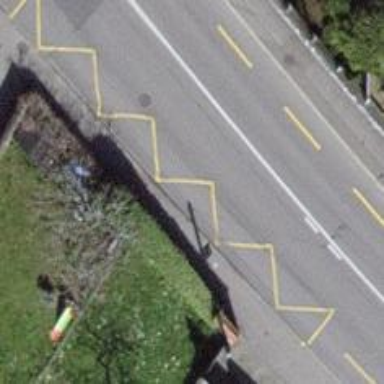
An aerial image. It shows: Bus stop for trolleybuses with designated stop position.